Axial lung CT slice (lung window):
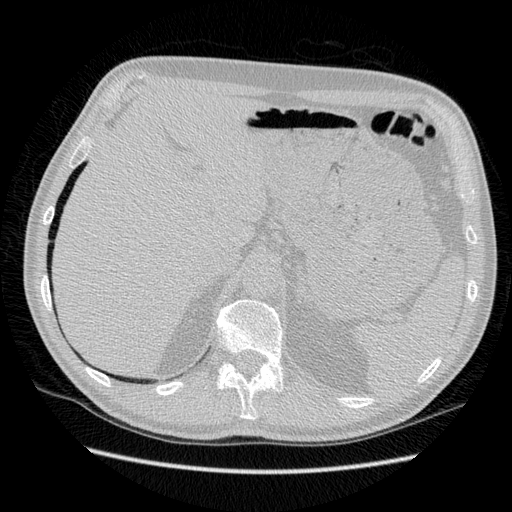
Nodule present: no